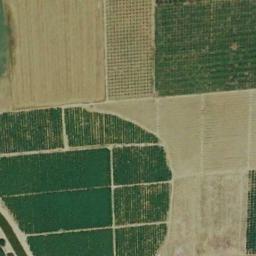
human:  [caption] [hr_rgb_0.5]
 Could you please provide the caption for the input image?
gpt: There are some green and bare rectangular farmland .

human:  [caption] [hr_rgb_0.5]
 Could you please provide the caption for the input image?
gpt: More than ten neatly arranged green, Khaki mixed rectangular farmlands of different sizes .

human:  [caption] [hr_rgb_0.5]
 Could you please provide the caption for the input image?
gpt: Some rectangular farmlands of different colors and sizes are arranged in neat rows .

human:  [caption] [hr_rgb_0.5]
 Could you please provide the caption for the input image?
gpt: There are several dirt roads between the rectangular farmlands .

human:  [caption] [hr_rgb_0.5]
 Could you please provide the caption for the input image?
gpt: There are some green rectangular farmlands and yellow ones .